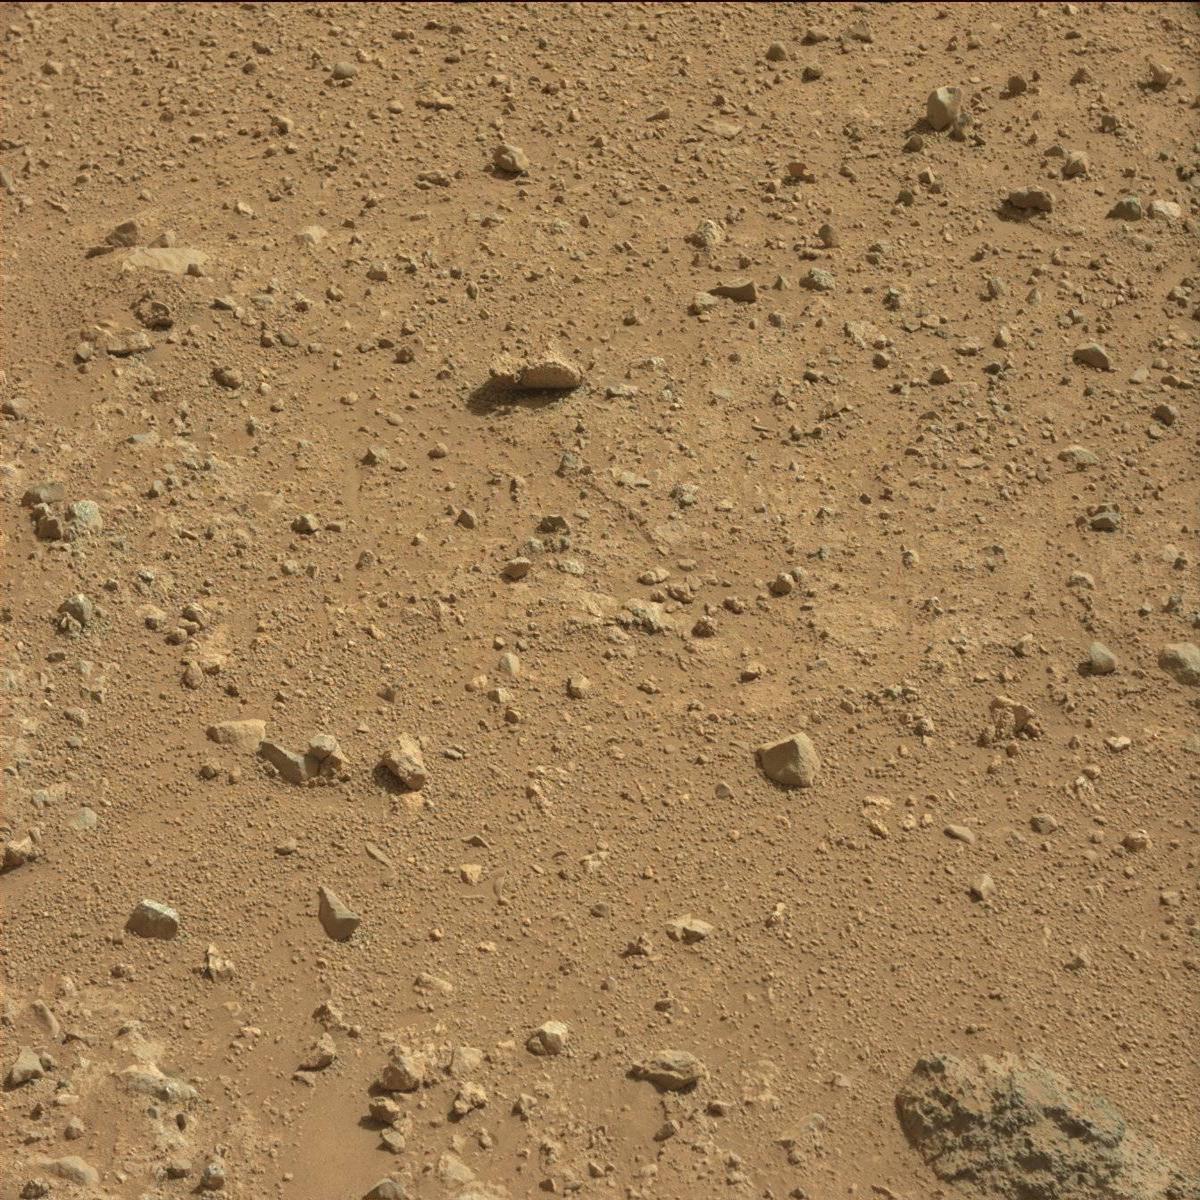
Terrain classes present: Bedrock, Rock, Sand / Soil